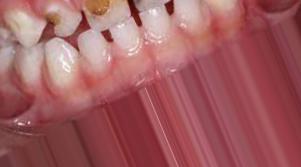
Condition: Caries